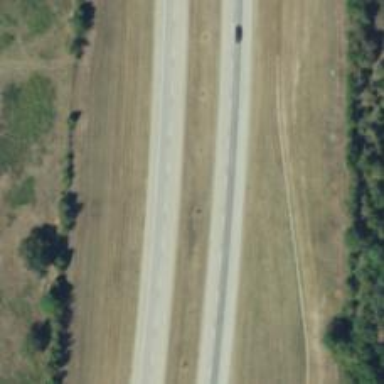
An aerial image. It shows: Primary highway that is also expressway.